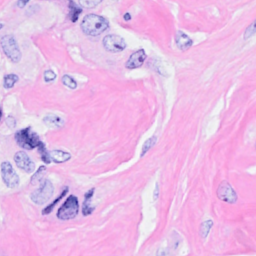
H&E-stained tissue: Breast